Interaction volume radius: 5 \u00c5
Interaction volume height: 10 \u00c5
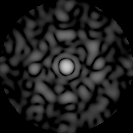
Disorder parameter: 0.8871